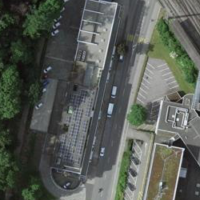
EUNIS habitat code: 54
Species observed at this site:
Buteo buteo
Lamium galeobdolon